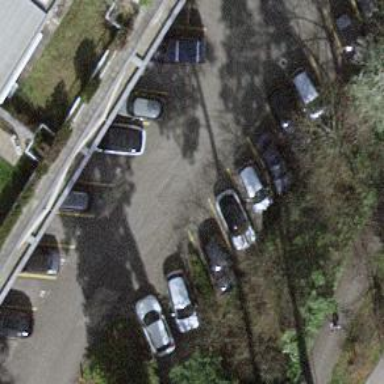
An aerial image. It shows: Parking aisle designated as service road.